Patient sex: F
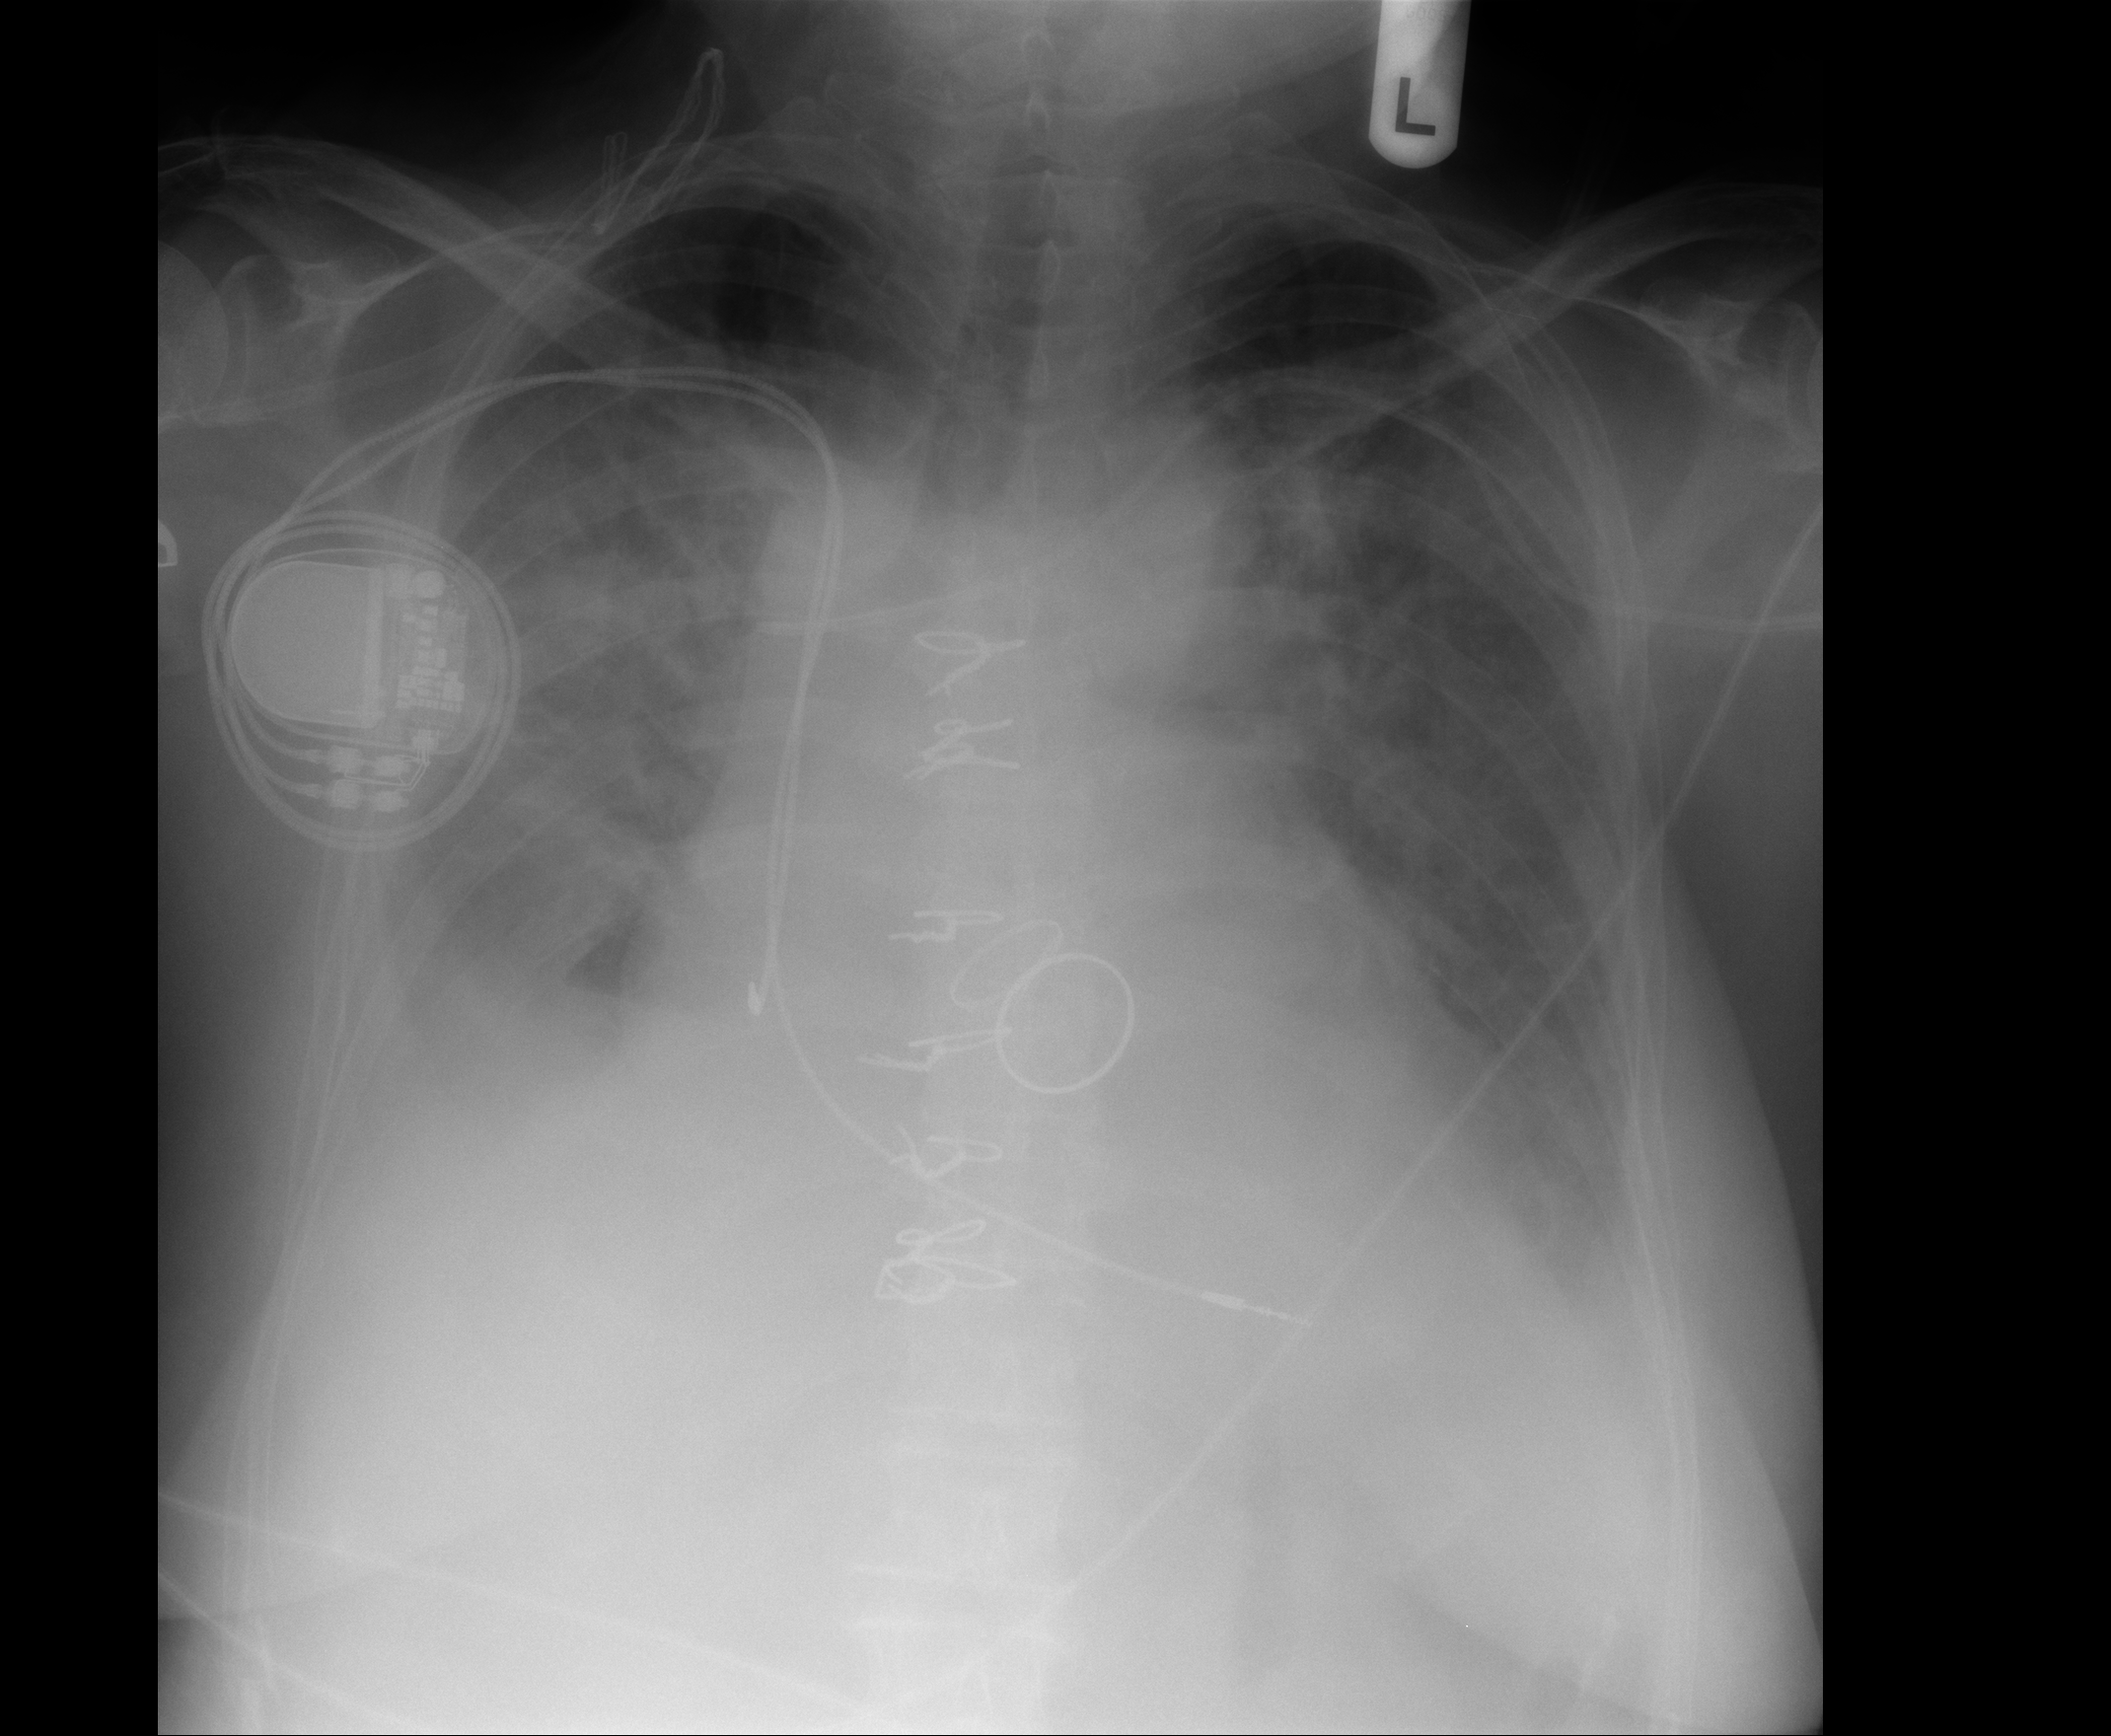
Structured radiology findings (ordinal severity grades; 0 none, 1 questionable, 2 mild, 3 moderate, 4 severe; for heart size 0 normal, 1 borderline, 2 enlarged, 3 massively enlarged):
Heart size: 2
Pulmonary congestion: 3
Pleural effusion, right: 2
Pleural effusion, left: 2
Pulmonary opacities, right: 2
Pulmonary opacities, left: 0
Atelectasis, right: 3
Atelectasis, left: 3